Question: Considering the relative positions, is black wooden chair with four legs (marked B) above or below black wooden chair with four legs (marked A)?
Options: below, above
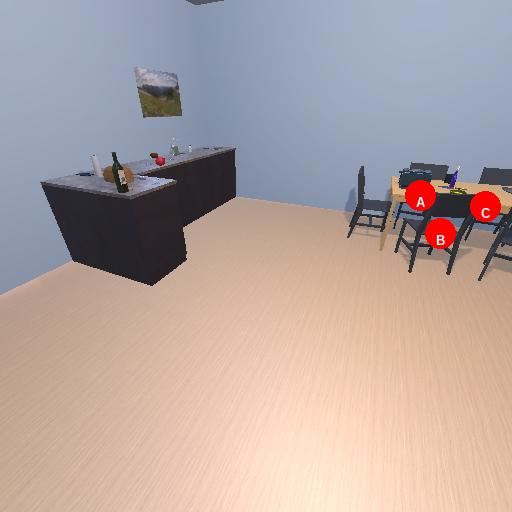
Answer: below